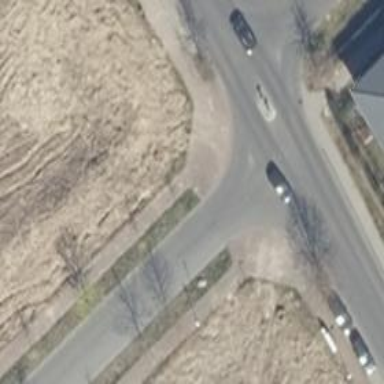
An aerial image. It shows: Residential road with asphalt surface. There are separate sidewalks on both sides.